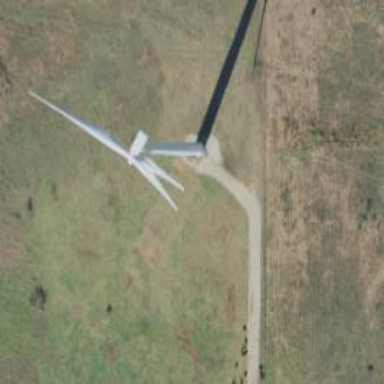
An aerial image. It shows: Wind generator with horizontal axis. The generator is wind turbine.